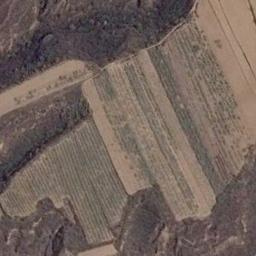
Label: terrace